Question: I have just started with Helix 3d.What i want to do is create a sphere and to rotate it on it's axis, on some user interaction, say (on swipe) or using the mouse to rotate it.
. Also can anyone explain why it's happening?
I just copied and pasted the code i found <URL>! here's the output i get

Here's the code,in C# MainWindow.XAML.cs
'''
using System;
using System.Collections.Generic;
using System.Linq;
using System.Text;
using System.Threading.Tasks;
using System.Windows;
using System.Windows.Controls;
using System.Windows.Data;
using System.Windows.Documents;
using System.Windows.Input;
using System.Windows.Media;
using System.Windows.Media.Imaging;
using System.Windows.Media.Media3D;
using System.Windows.Navigation;
using System.Windows.Shapes;
using HelixToolkit;
using HelixToolkit.Wpf;
namespace helixdemo1
{
/// <summary>
/// Interaction logic for MainWindow.xaml
/// </summary>
public partial class MainWindow : Window
{
protected RotateManipulator r1Manip { get; set; }
protected RotateManipulator r2Manip { get; set; }
protected RotateManipulator r3Manip { get; set; }
public MainWindow()
{
InitializeComponent();
Create3DView();
}
private void Create3DView()
{
var builder = new MeshBuilder(true, true);
var position = new Point3D(0, 0, 0);
builder.AddSphere(position, 1,15,15);
var geom = new GeometryModel3D(builder.ToMesh(), Materials.Brown);
var visual = new ModelVisual3D();
visual.Content = geom;
r1Manip = new RotateManipulator();
r1Manip.Color = Colors.Orange;
r1Manip.Axis = new Vector3D(0, 0, 1);
r1Manip.Diameter = 1;
r1Manip.Bind(visual);
r2Manip = new RotateManipulator();
r2Manip.Color = Colors.Blue;
r2Manip.Axis = new Vector3D(0, 1, 0);
r2Manip.Diameter = 1;
r2Manip.Bind(visual);
r3Manip = new RotateManipulator();
r3Manip.Color = Colors.Green;
r3Manip.Axis = new Vector3D(1, 0, 0);
r3Manip.Diameter = 1;
r3Manip.Bind(visual);
ModelArea.Children.Add(r1Manip);
ModelArea.Children.Add(r2Manip);
ModelArea.Children.Add(r3Manip);
ModelArea.Children.Add(visual);
}
}
}
'''
And Here's the XAML code
'''
<Window x:Class="helixdemo1.MainWindow"
xmlns="http://schemas.microsoft.com/winfx/2006/xaml/presentation"
xmlns:x="http://schemas.microsoft.com/winfx/2006/xaml"
xmlns:HelixToolkit="clr-namespace:HelixToolkit.Wpf;assembly=HelixToolkit.Wpf"
Title="MainWindow" Height="605" Width="597">
<Grid>
<Grid Width="300" Height="300" Margin="0,25,0,0" VerticalAlignment="Top" HorizontalAlignment="Center" >
<HelixToolkit:HelixViewport3D x:Name="viewport" ZoomExtentsWhenLoaded="True">
<ModelVisual3D x:Name="ModelArea"></ModelVisual3D>
</HelixToolkit:HelixViewport3D>
</Grid>
</Grid>
</Window>
'''
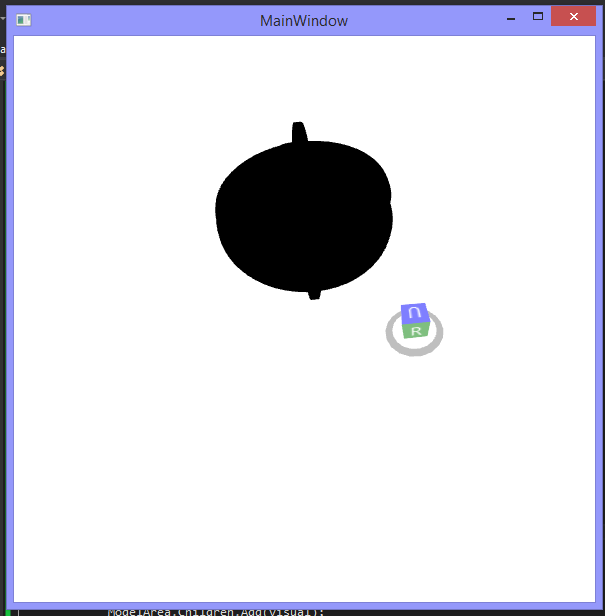
Answer: As far as the colors are concerned you forgot to set the lights for the scene:
No lights->black objects!
Try this:
'''
<Grid>
<Grid Width="300" Height="300" Margin="0,25,0,0" VerticalAlignment="Top" HorizontalAlignment="Center" >
<HelixToolkit:HelixViewport3D x:Name="viewport" ZoomExtentsWhenLoaded="True">
<HelixToolkit:DefaultLights/>
<ModelVisual3D x:Name="ModelArea"></ModelVisual3D>
</HelixToolkit:HelixViewport3D>
</Grid>
</Grid>
'''
or you can add this line inside your .cs file (at the beginning of Create3DView() for example):
'''
viewport.Children.Add(new DefaultLights());
'''